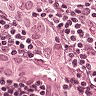
Metastatic tissue present: yes